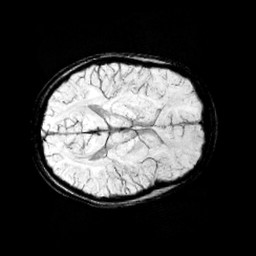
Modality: minIP
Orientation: axial
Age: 11
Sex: female
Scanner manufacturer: siemens
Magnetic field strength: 3 T
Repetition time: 0.027 s
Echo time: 0.02 s